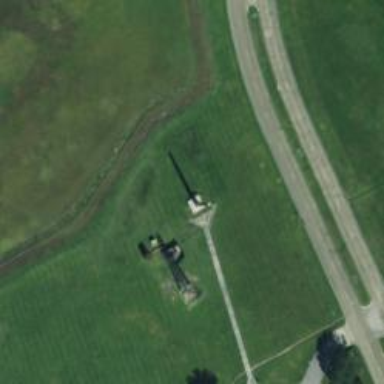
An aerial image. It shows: Memorial site with historic significance.